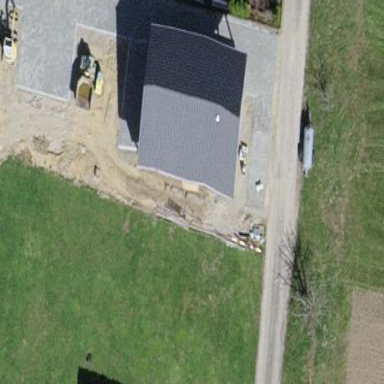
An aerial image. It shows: Garage.